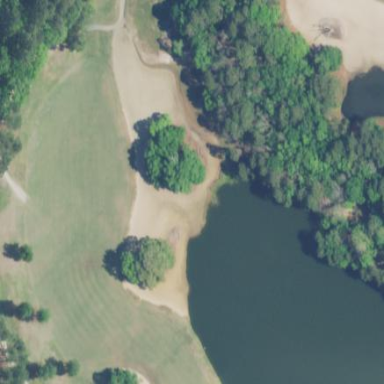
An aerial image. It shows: Golf bunker filled with sandy terrain.